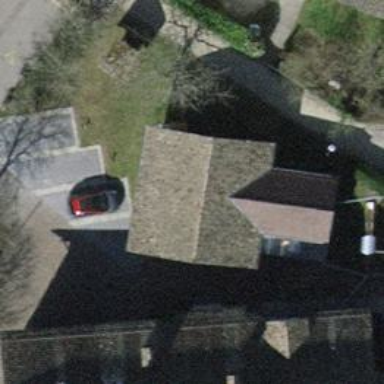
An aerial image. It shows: Shed.